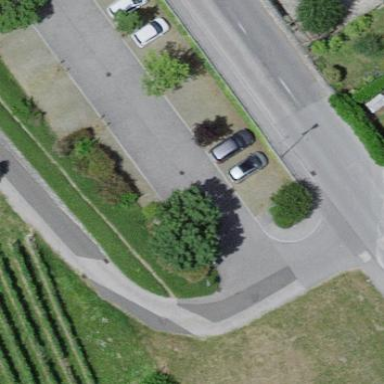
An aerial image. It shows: Parking area with surface.